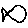
Label: fish